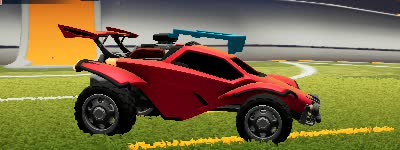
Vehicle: octane